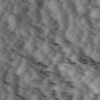
Label: not_dusty